A time-domain waveform of one vibration snapshot from a rolling-element bearing is shown. Based on the visible evidence, which condition applies: normal, inner_race, outer_race, ball?
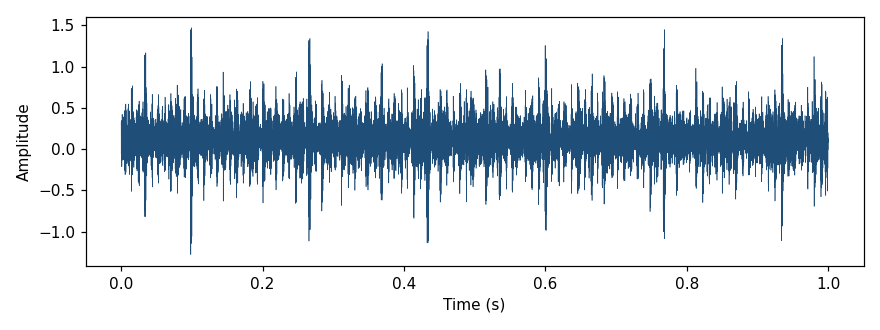
Answer: outer_race